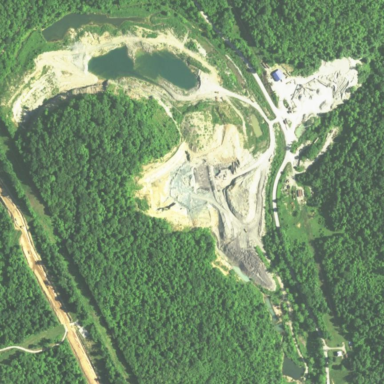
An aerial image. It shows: Quarry area marked as mine.